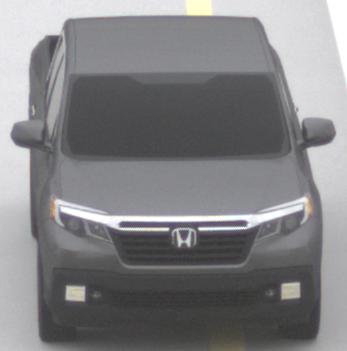
Make: Honda
Model: Ridgeline
Detailed model: Gen. 2
Model produced from: 2016
Model produced until: 2020
Doors: 4
Color: gray
Road condition: dry road
Daytime: midday
Contrast: low contrast